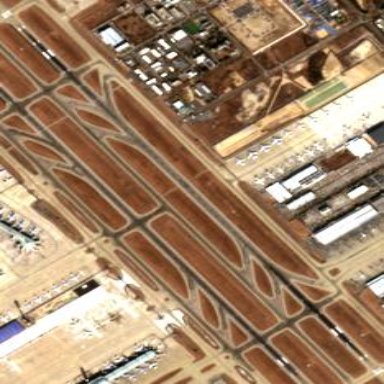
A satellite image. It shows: Runway in airport area.